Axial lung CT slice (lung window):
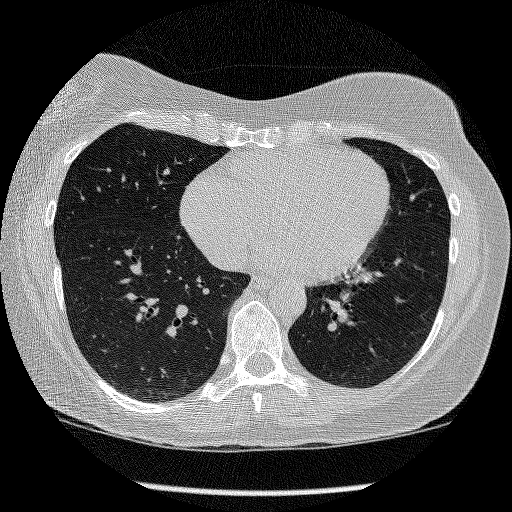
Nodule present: no